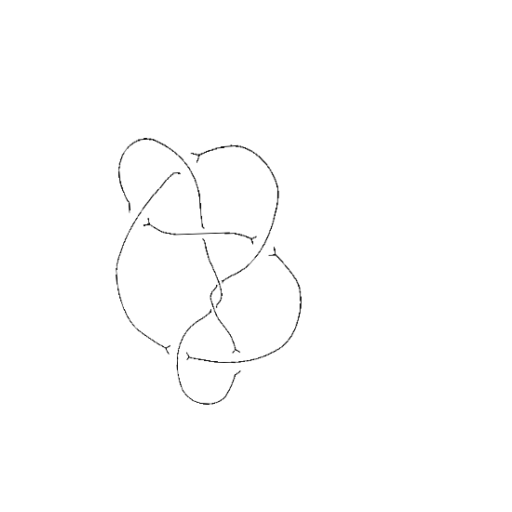
Crossing number: 8